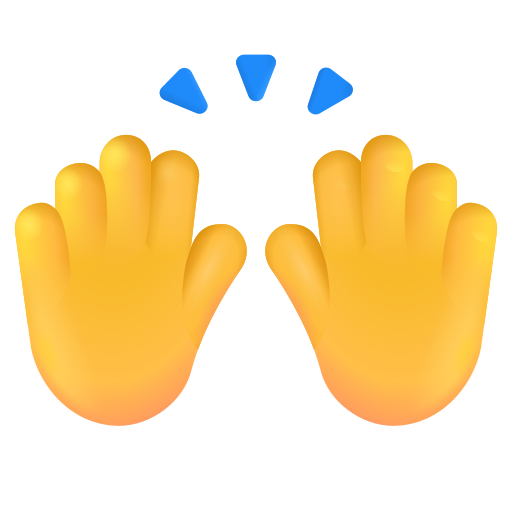
raising hands color default